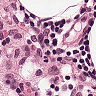
Metastatic tissue present: no